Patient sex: F
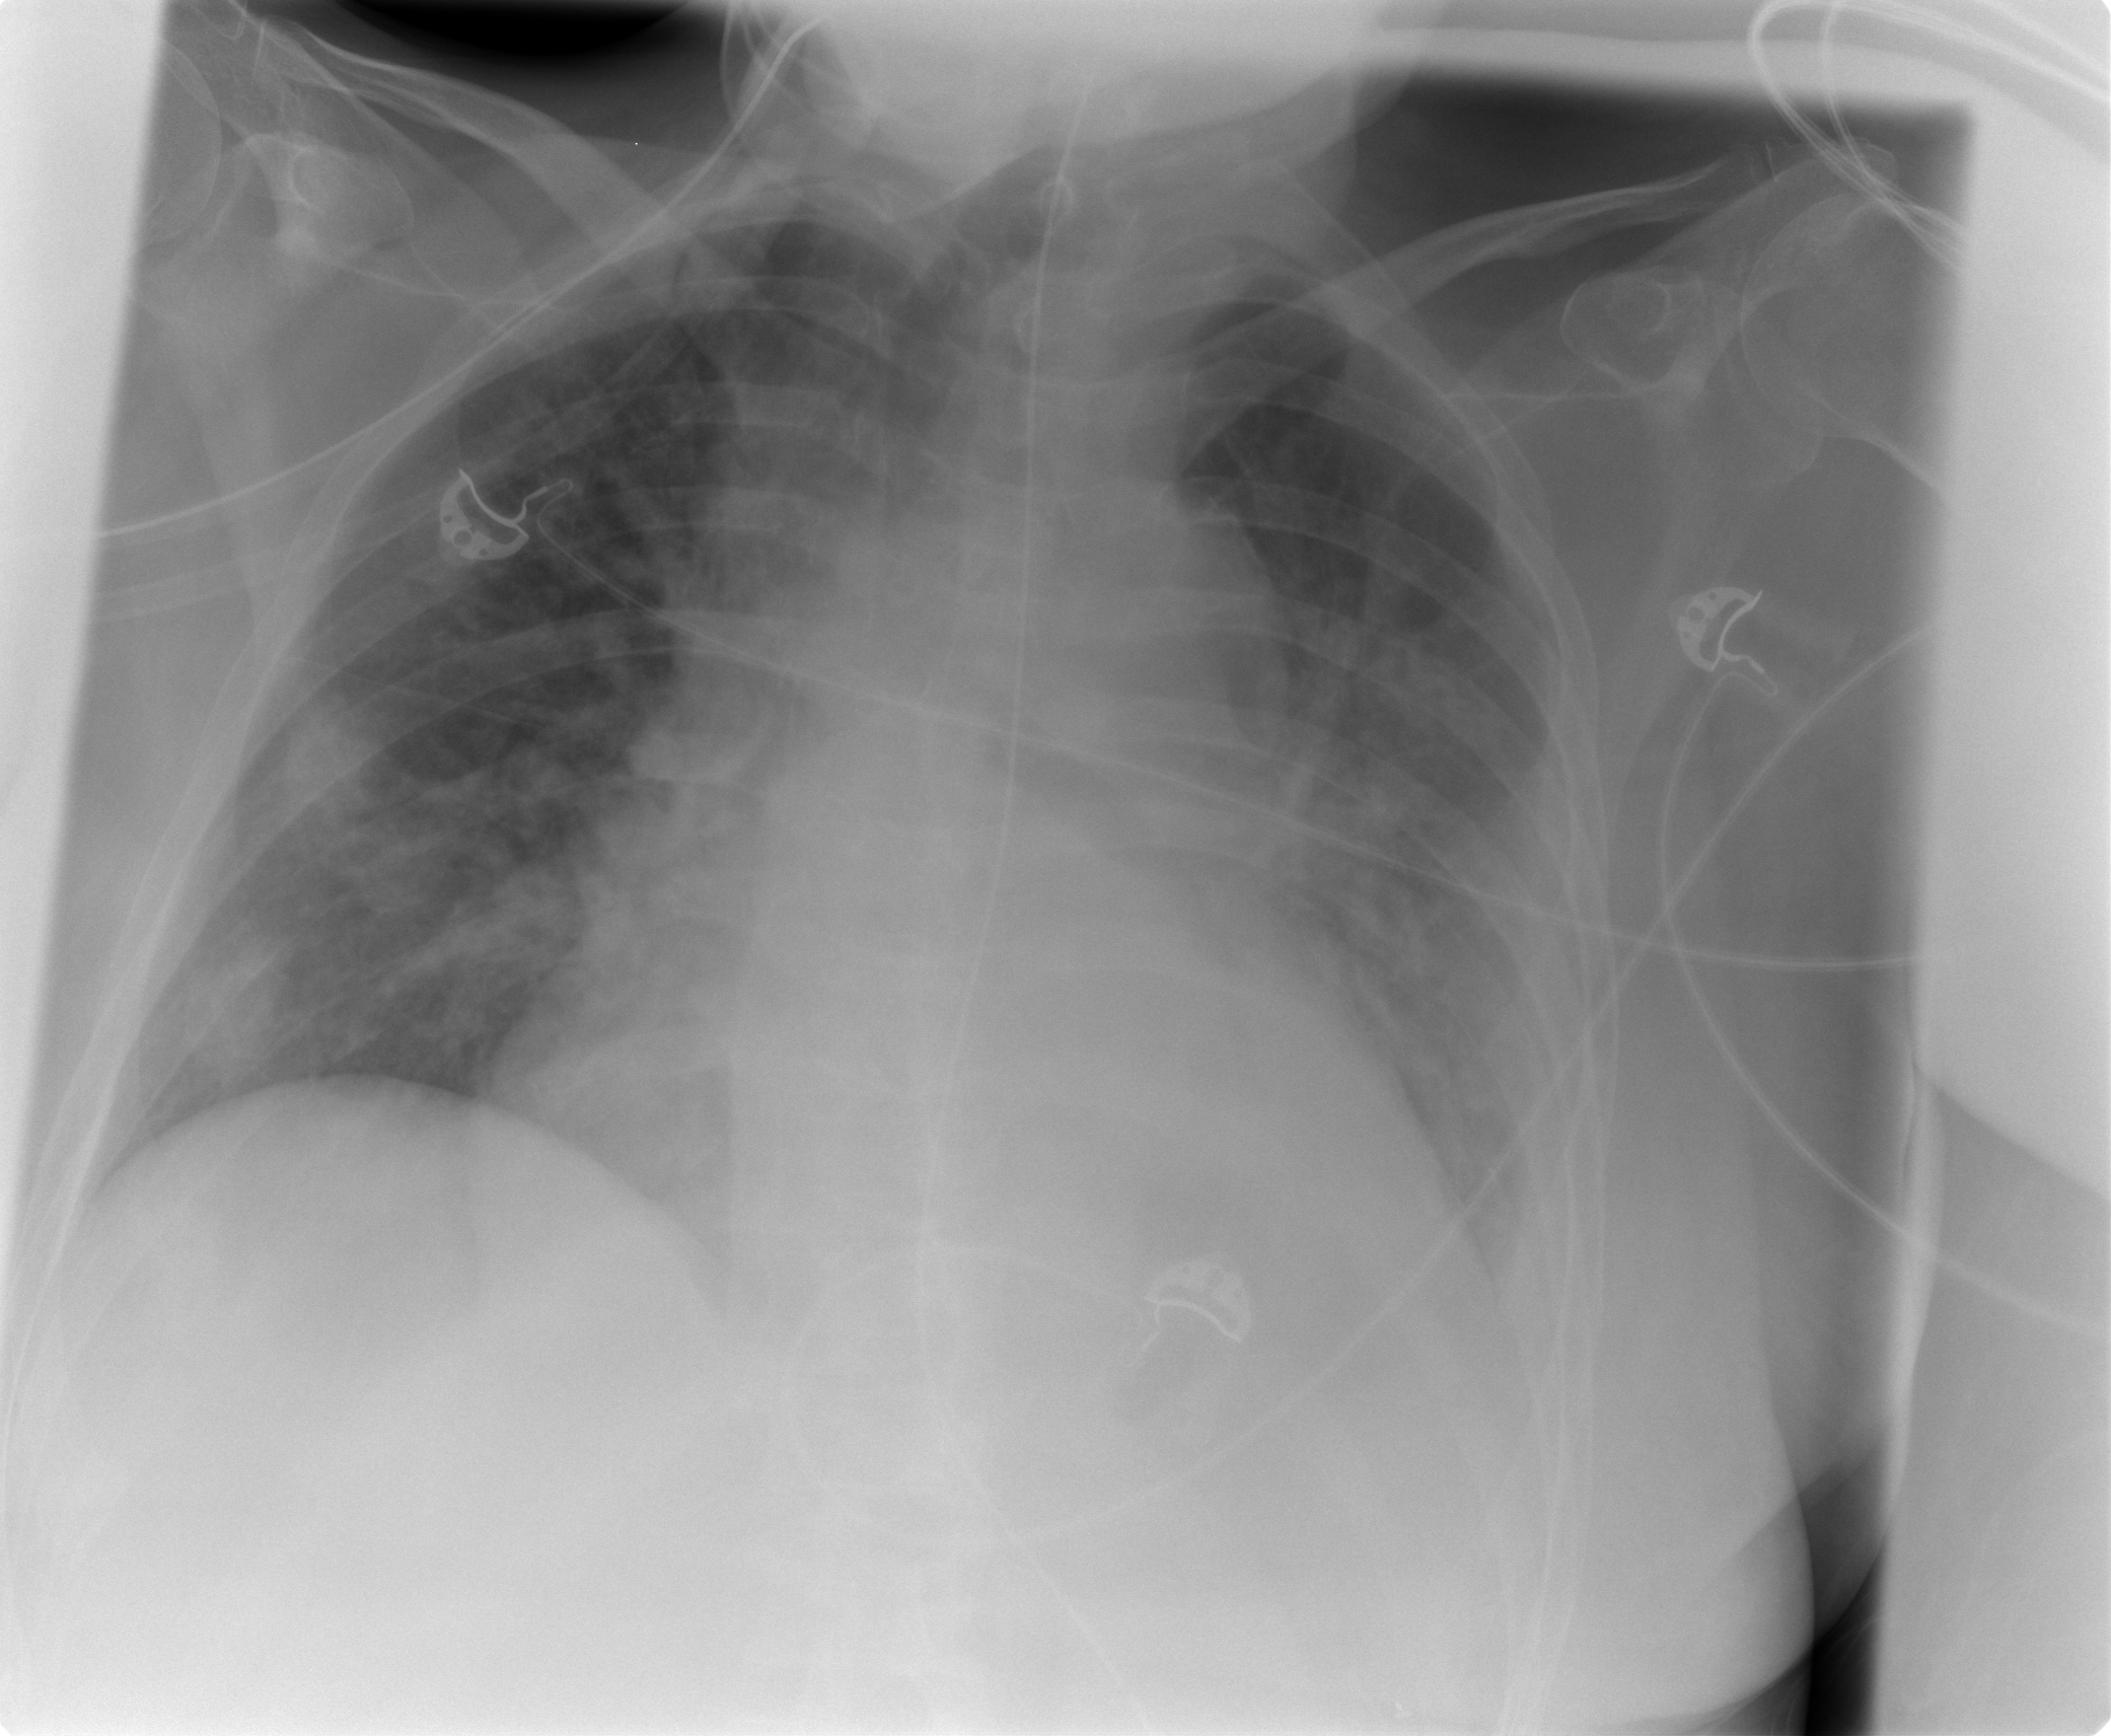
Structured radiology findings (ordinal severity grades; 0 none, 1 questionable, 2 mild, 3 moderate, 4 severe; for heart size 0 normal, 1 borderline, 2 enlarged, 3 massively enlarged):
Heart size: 2
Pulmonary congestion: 0
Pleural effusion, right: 0
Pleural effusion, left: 2
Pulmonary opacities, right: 2
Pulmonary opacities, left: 1
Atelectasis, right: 0
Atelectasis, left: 2